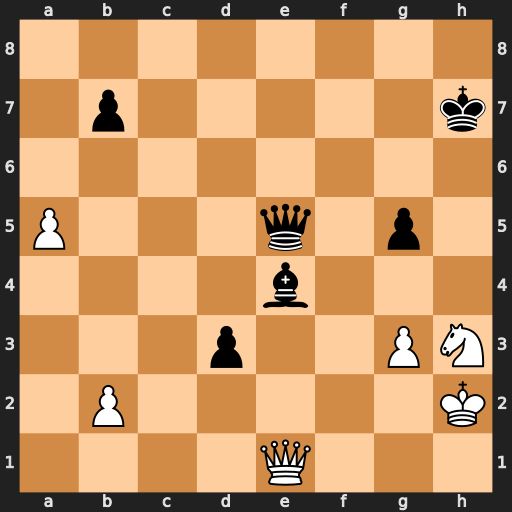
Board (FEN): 8/1p5k/8/P3q1p1/4b3/3p2PN/1P5K/4Q3
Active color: w
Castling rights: -
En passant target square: -
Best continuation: Qxe4+ Qxe4 Nxg5+ Kg7 Nxe4